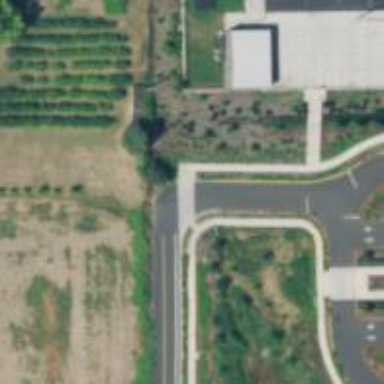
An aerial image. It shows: Driveway.